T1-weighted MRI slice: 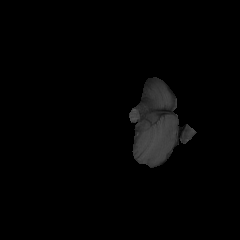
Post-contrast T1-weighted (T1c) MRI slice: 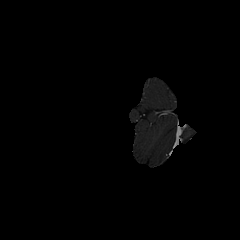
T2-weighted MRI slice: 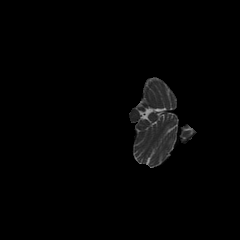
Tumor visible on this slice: no